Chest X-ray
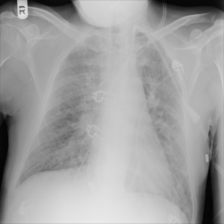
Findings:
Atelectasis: negative
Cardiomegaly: negative
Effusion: negative
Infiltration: negative
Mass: negative
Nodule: negative
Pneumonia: negative
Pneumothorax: negative
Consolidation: negative
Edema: negative
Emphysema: negative
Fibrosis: negative
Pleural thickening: negative
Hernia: negative